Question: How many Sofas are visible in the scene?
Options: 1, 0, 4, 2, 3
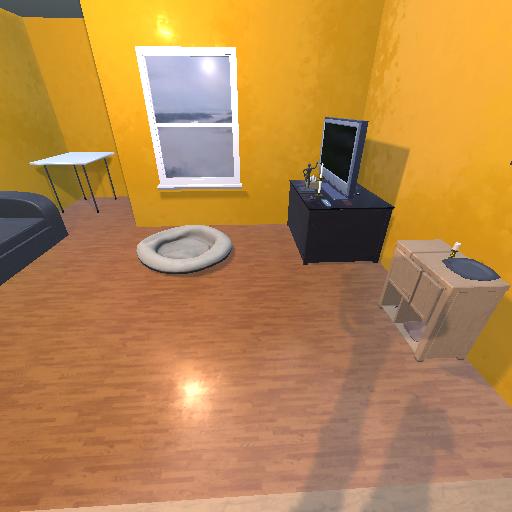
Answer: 1